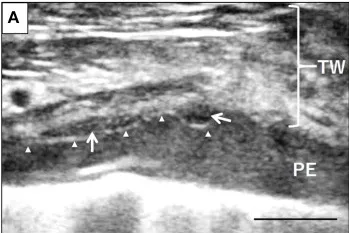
Ultrasonographic evaluation of disseminated neoplastic lesions on the pleura. Small nodules of 1-1.3 mm size on the surface of the pleura, exhibiting homogeneous low echogenicity inside with a hypoechoic structure, were identified, which had not been noted at the early stage of the disease, via detailed ultrasonographic examination using a high frequency linear probe (A, arrows).
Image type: radiology (ultrasound)